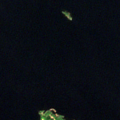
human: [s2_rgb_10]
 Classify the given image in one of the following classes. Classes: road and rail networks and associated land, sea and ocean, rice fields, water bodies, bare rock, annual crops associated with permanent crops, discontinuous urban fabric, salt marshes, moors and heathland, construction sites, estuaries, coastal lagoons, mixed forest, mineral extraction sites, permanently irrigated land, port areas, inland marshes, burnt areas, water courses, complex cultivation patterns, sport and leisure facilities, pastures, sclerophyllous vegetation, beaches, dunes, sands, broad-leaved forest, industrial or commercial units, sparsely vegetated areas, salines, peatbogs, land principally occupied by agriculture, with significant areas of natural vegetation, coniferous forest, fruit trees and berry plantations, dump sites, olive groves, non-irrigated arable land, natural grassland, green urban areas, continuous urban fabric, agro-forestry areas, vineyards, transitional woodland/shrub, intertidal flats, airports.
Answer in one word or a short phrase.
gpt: transitional woodland/shrub, water bodies